Interaction volume radius: 5 \u00c5
Interaction volume height: 10 \u00c5
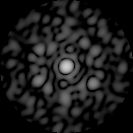
Disorder parameter: 0.8763